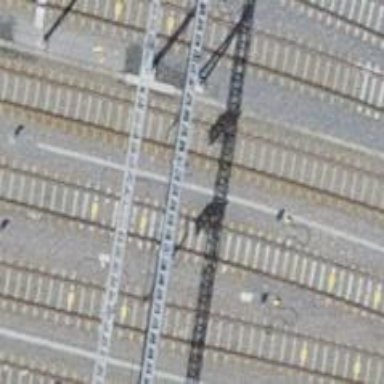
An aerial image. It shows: Railway signal.